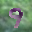
Label: 9